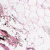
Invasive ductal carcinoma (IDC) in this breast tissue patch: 0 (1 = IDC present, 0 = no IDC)